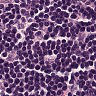
Metastatic tissue present: no